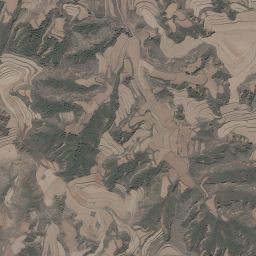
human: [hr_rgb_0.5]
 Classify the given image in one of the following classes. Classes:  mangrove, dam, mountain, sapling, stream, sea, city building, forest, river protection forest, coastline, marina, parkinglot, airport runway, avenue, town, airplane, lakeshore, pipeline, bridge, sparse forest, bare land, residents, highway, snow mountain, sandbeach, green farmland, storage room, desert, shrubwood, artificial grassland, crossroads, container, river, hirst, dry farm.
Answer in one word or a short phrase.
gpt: mountain